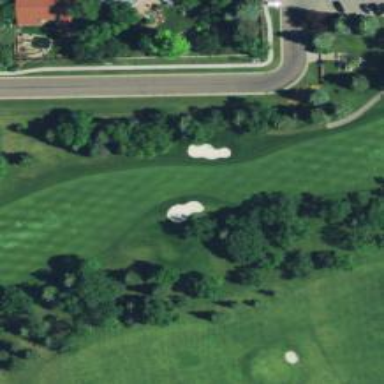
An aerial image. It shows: Scenic golf fairway.